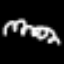
Label: squiggle